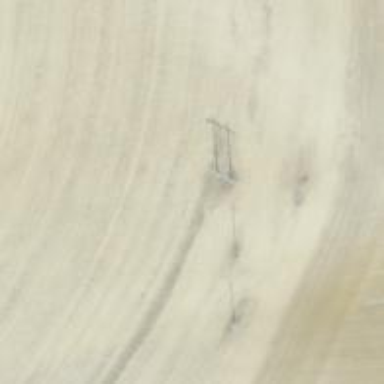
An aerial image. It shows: Power tower.